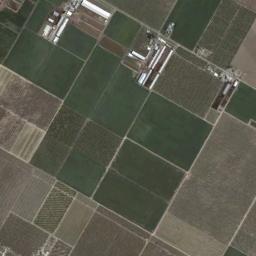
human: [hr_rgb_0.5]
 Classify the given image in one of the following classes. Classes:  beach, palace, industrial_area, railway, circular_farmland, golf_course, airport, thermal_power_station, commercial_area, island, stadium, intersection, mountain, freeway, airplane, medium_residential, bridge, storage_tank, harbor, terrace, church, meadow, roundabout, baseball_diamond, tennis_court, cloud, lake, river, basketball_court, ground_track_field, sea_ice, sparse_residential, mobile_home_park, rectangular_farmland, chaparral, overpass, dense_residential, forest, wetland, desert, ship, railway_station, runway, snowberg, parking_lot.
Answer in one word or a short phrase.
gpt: rectangular_farmland